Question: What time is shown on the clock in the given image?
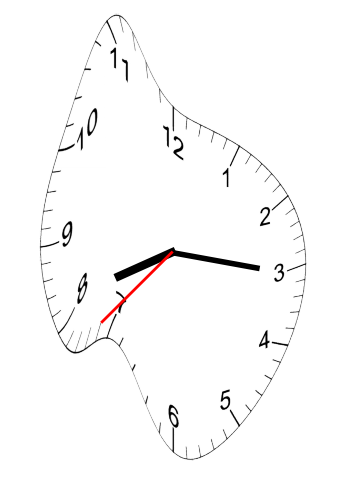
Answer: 08:15:37